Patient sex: M
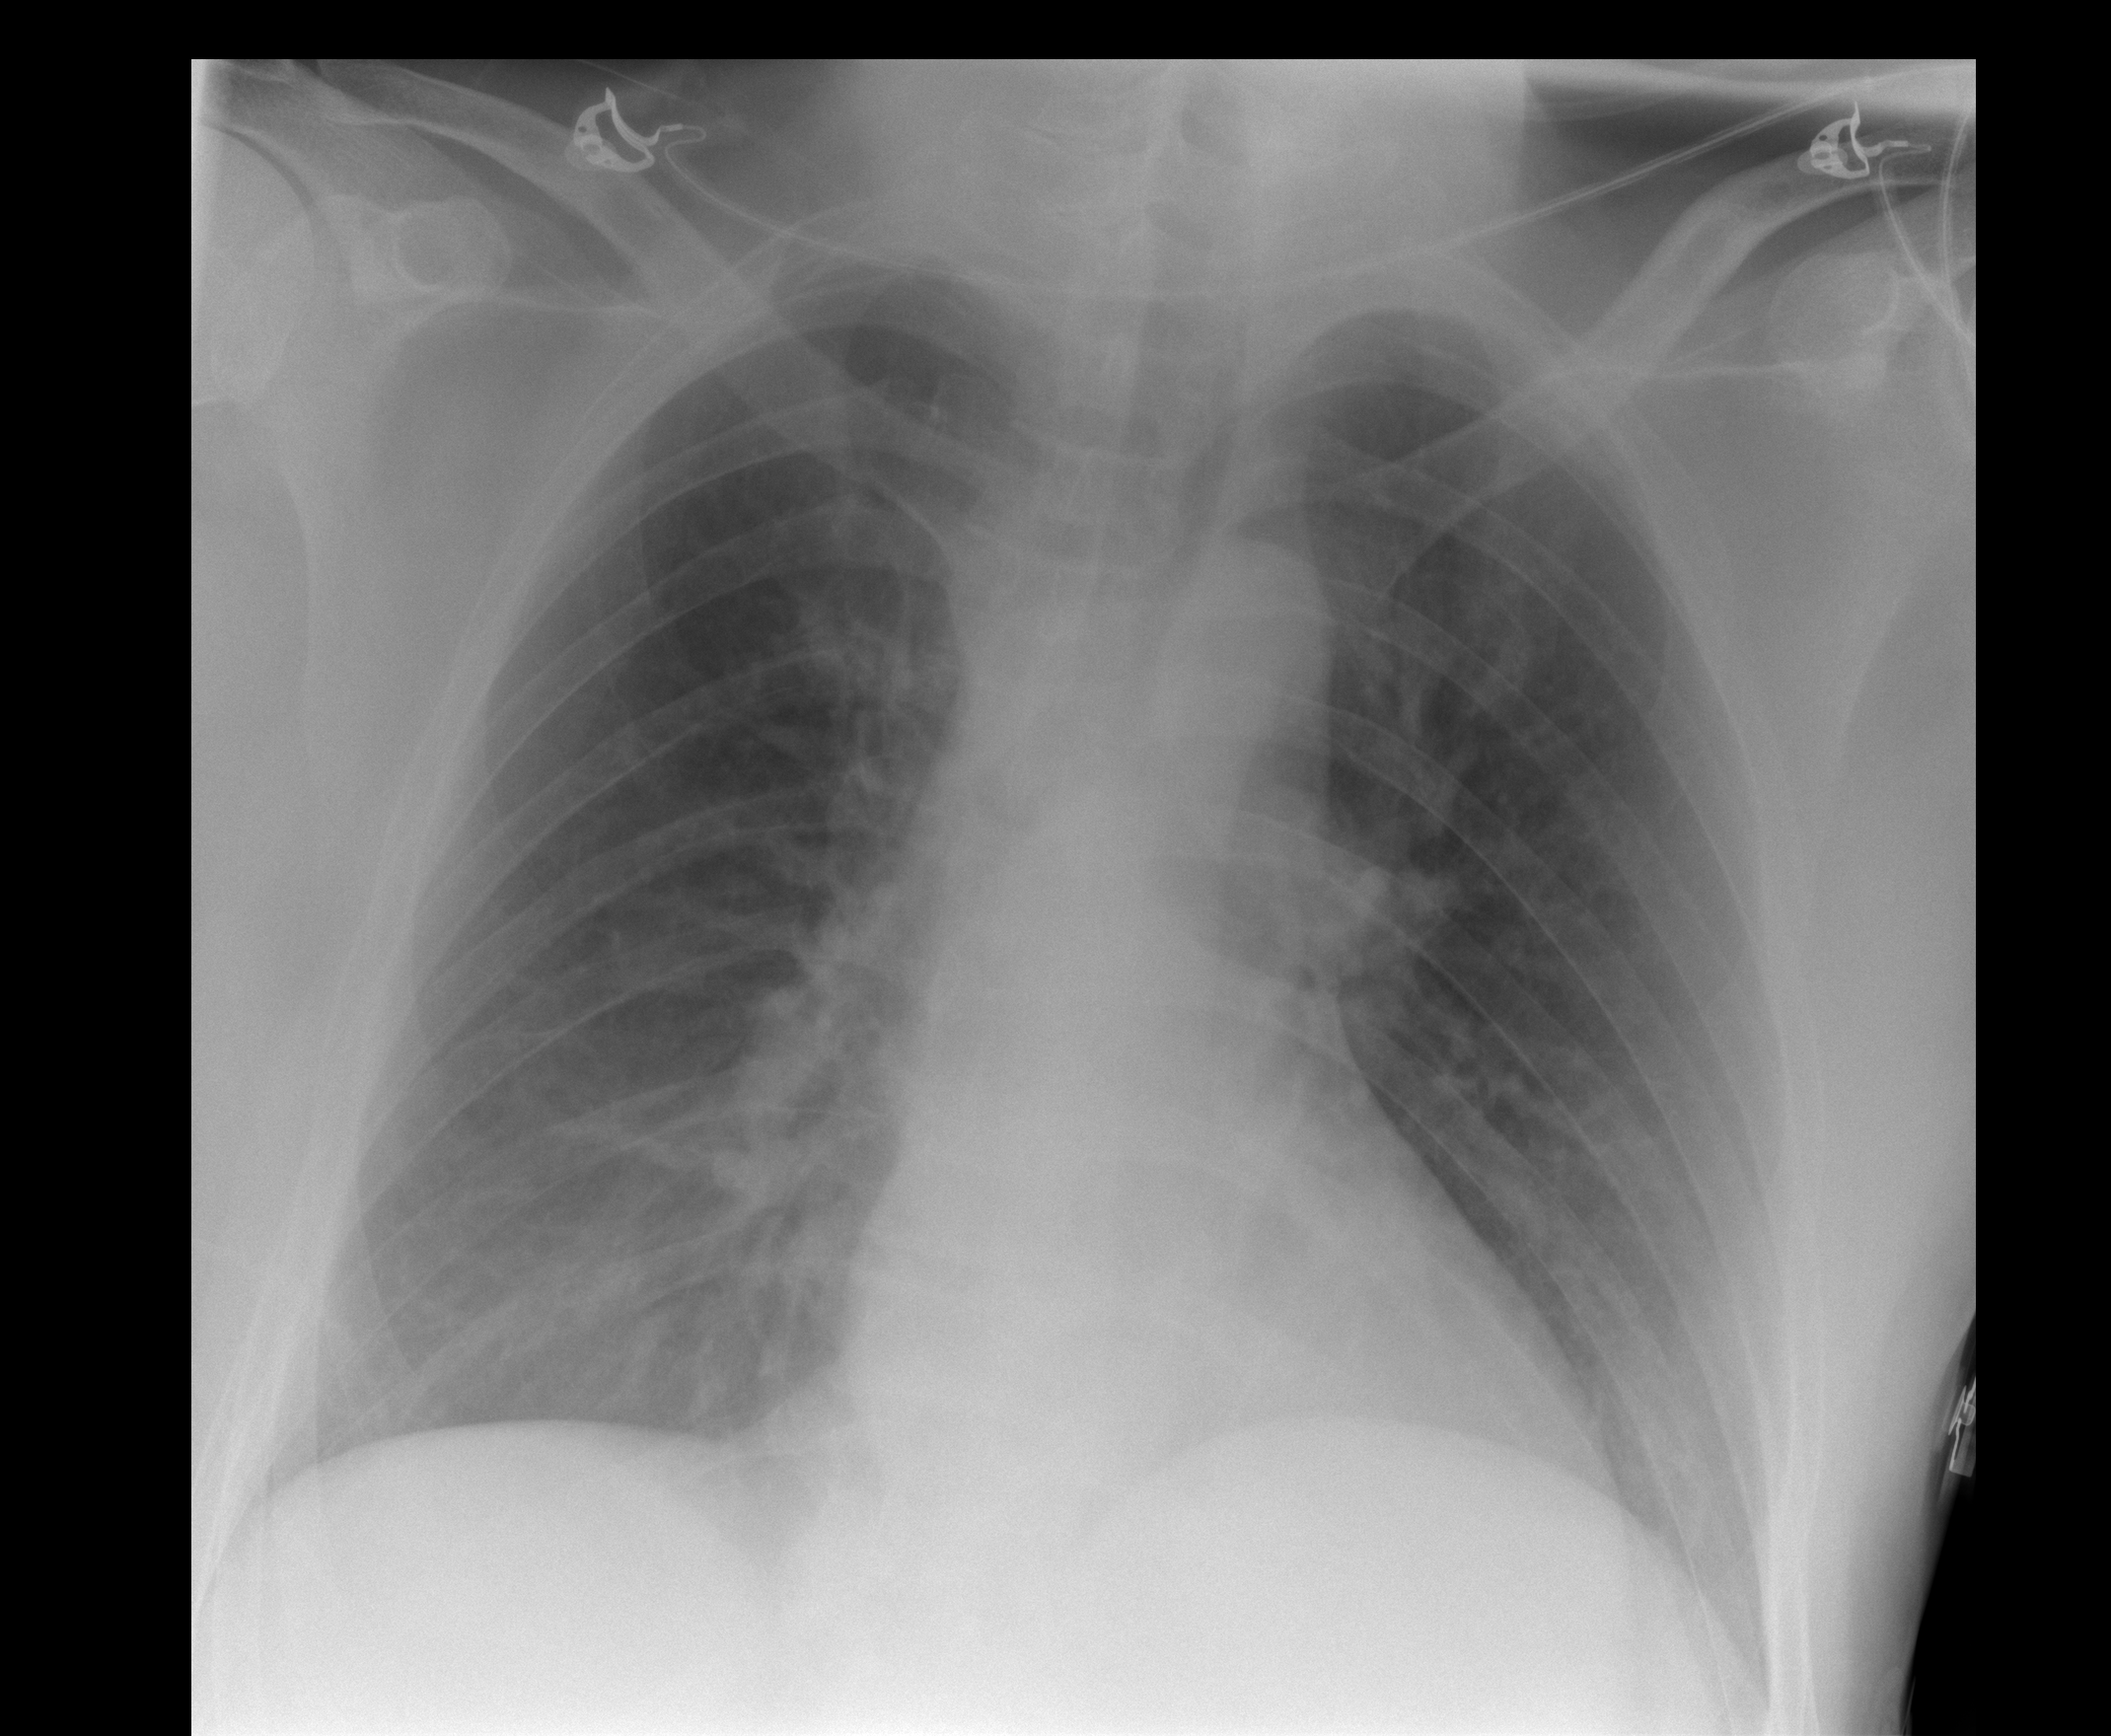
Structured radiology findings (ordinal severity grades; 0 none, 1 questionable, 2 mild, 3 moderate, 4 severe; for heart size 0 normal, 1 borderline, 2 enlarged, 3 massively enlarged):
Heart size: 0
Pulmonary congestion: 0
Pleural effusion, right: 0
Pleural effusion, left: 0
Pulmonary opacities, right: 1
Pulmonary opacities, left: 0
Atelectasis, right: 2
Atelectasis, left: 1